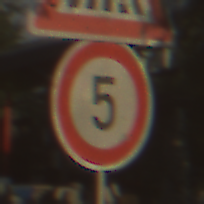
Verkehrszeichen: Geschwindigkeit5
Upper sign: FussgaengerueberwegLinks
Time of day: SunriseSunset
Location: Outdoor (Suburban)
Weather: Clear
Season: NotSpecified
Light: Natural